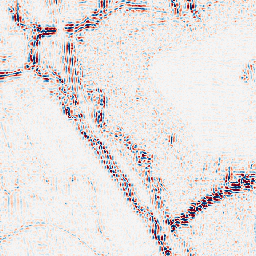
Category: wavelet
Decomposition family: wavelet_reverse_biorthogonal
Decomposition parameters: wavelet: rbio4.4
level: 2
Upsampling method: bilinear
Upsampling parameters: scale: 8
Upsampling scale: 8